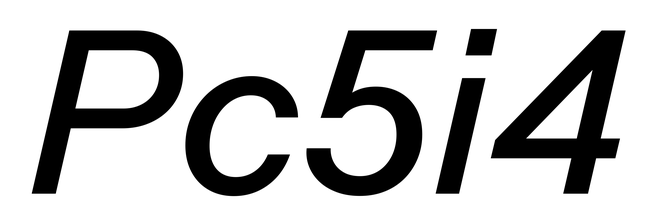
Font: InstrumentSans-Italic_Medium_Italic